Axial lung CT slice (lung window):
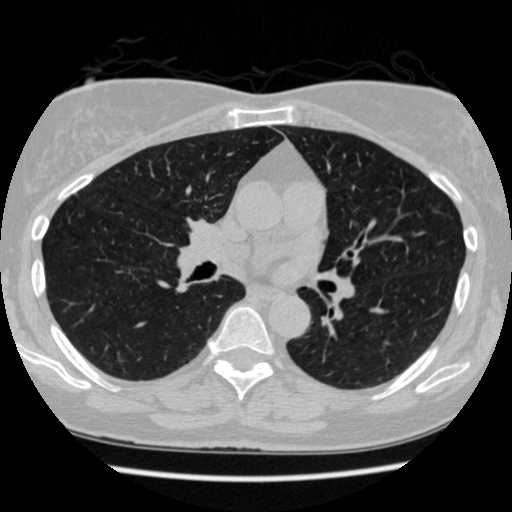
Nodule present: no